Field crop: tomato
Growth stage: 1
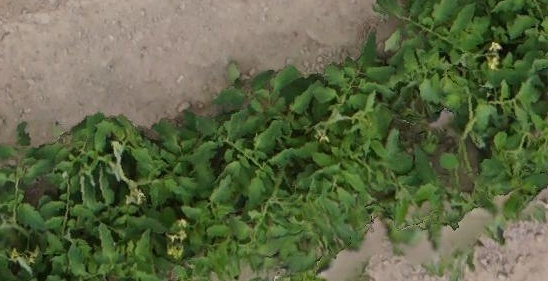
Species: tomato